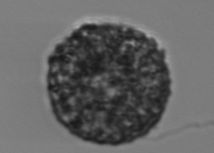
Label: Vicicitus_globosus